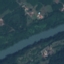
Land use / land cover class: River